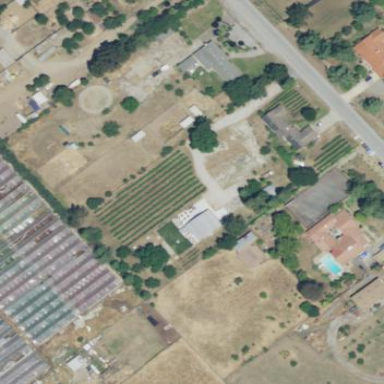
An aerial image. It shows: Vineyard with grape crops.